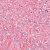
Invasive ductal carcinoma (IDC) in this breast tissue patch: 1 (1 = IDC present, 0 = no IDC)